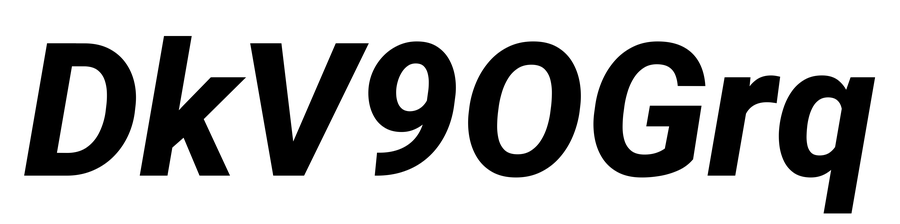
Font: Roboto-Italic_ExtraBold_Italic